Question: I got an issue that my ToggleSwitch is white like this picture below shows:

I want to style the white part to be black. How do I do that?
I've changed the default style but no option seems to change it?
Here is my style for it:
'''
<Style x:Key="ToggleSwitchStyle" TargetType="toolkit:ToggleSwitch">
<Setter Property="Background" Value="{StaticResource PhoneBackgroundBrush}"/>
<Setter Property="FontFamily" Value="{StaticResource PhoneFontFamilyLight}"/>
<Setter Property="FontSize" Value="{StaticResource PhoneFontSizeLarge}"/>
<Setter Property="Foreground" Value="{StaticResource PhoneForegroundBrush}"/>
<Setter Property="IsTabStop" Value="False"/>
<Setter Property="HorizontalContentAlignment" Value="Left"/>
<Setter Property="SwitchForeground" Value="{StaticResource PhoneAccentBrush}"/>
<Setter Property="VerticalContentAlignment" Value="Top"/>
<Setter Property="Template">
<Setter.Value>
<ControlTemplate TargetType="toolkit:ToggleSwitch">
<Border BorderBrush="{TemplateBinding BorderBrush}" BorderThickness="{TemplateBinding BorderThickness}" CacheMode="BitmapCache" Padding="{TemplateBinding Padding}">
<VisualStateManager.VisualStateGroups>
<VisualStateGroup x:Name="CommonStates">
<VisualState x:Name="Normal"/>
<VisualState x:Name="Disabled">
<Storyboard>
<DoubleAnimation Duration="0" To="0.3" Storyboard.TargetProperty="Opacity" Storyboard.TargetName="Header"/>
<DoubleAnimation Duration="0" To="0.3" Storyboard.TargetProperty="Opacity" Storyboard.TargetName="Content"/>
</Storyboard>
</VisualState>
</VisualStateGroup>
</VisualStateManager.VisualStateGroups>
<Grid Margin="12,5,12,42">
<Grid.ColumnDefinitions>
<ColumnDefinition Width="*"/>
<ColumnDefinition Width="Auto"/>
</Grid.ColumnDefinitions>
<Grid.RowDefinitions>
<RowDefinition Height="Auto"/>
<RowDefinition Height="Auto"/>
</Grid.RowDefinitions>
<ContentControl x:Name="Header" ContentTemplate="{TemplateBinding HeaderTemplate}" Content="{TemplateBinding Header}" Foreground="#467CCD" FontSize="{StaticResource PhoneFontSizeNormal}" FontFamily="{StaticResource PhoneFontFamilyNormal}" HorizontalAlignment="Left" IsTabStop="False" Margin="-1,0,0,0" Opacity="{TemplateBinding Opacity}" VerticalAlignment="Bottom"/>
<ContentControl x:Name="Content" ContentTemplate="{TemplateBinding ContentTemplate}" Content="{TemplateBinding Content}" HorizontalAlignment="{TemplateBinding HorizontalContentAlignment}" IsTabStop="False" Margin="-1,1,0,-7" Opacity="{TemplateBinding Opacity}" Grid.Row="1" VerticalAlignment="{TemplateBinding VerticalContentAlignment}"/>
<toolkitPrimitives:ToggleSwitchButton x:Name="Switch" Background="#467CCD" Grid.Column="1" Margin="-22,-29,-24,-28" Opacity="{TemplateBinding Opacity}" Grid.RowSpan="2" SwitchForeground="Black" VerticalAlignment="Bottom"/>
</Grid>
</Border>
</ControlTemplate>
</Setter.Value>
</Setter>
</Style>
'''
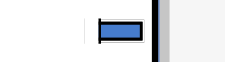
Answer: You need to define the following Style
'''
<Style x:Key="ToggleSwitchButtonStyle1" TargetType="toolkitPrimitives:ToggleSwitchButton">
<Setter Property="Background" Value="{StaticResource PhoneBackgroundBrush}"/>
<Setter Property="IsTabStop" Value="False"/>
<Setter Property="SwitchForeground" Value="{StaticResource PhoneAccentBrush}"/>
<Setter Property="Template">
<Setter.Value>
<ControlTemplate TargetType="toolkitPrimitives:ToggleSwitchButton">
<Border x:Name="Root" BorderBrush="{TemplateBinding BorderBrush}" BorderThickness="{TemplateBinding BorderThickness}" CacheMode="BitmapCache" Opacity="{TemplateBinding Opacity}" Padding="{TemplateBinding Padding}">
<VisualStateManager.VisualStateGroups>
<VisualStateGroup x:Name="CommonStates">
<VisualState x:Name="Normal"/>
<VisualState x:Name="Disabled">
<Storyboard>
<ColorAnimation Duration="0" To="{StaticResource PhoneForegroundColor}" Storyboard.TargetProperty="(Grid.Background).(SolidColorBrush.Color)" Storyboard.TargetName="SwitchBottom"/>
<ColorAnimation Duration="0" To="{StaticResource PhoneForegroundColor}" Storyboard.TargetProperty="(Border.Background).(SolidColorBrush.Color)" Storyboard.TargetName="ThumbCenter"/>
<DoubleAnimation Duration="0" To="0.3" Storyboard.TargetProperty="Opacity" Storyboard.TargetName="Root"/>
</Storyboard>
</VisualState>
</VisualStateGroup>
<VisualStateGroup x:Name="CheckStates">
<VisualStateGroup.Transitions>
<VisualTransition GeneratedDuration="0:0:0.05" To="Unchecked"/>
<VisualTransition GeneratedDuration="0:0:0.05" To="Checked"/>
</VisualStateGroup.Transitions>
<VisualState x:Name="Checked">
<Storyboard>
<DoubleAnimation Duration="0" To="69" Storyboard.TargetProperty="(TranslateTransform.X)" Storyboard.TargetName="BackgroundTranslation">
<DoubleAnimation.EasingFunction>
<ExponentialEase EasingMode="EaseOut" Exponent="15"/>
</DoubleAnimation.EasingFunction>
</DoubleAnimation>
<DoubleAnimation Duration="0" To="69" Storyboard.TargetProperty="(TranslateTransform.X)" Storyboard.TargetName="ThumbTranslation">
<DoubleAnimation.EasingFunction>
<ExponentialEase EasingMode="EaseOut" Exponent="15"/>
</DoubleAnimation.EasingFunction>
</DoubleAnimation>
</Storyboard>
</VisualState>
<VisualState x:Name="Dragging"/>
<VisualState x:Name="Unchecked">
<Storyboard>
<DoubleAnimation Duration="0" To="0" Storyboard.TargetProperty="(TranslateTransform.X)" Storyboard.TargetName="BackgroundTranslation"/>
<DoubleAnimation Duration="0" To="0" Storyboard.TargetProperty="(TranslateTransform.X)" Storyboard.TargetName="ThumbTranslation"/>
</Storyboard>
</VisualState>
</VisualStateGroup>
</VisualStateManager.VisualStateGroups>
<Grid x:Name="SwitchRoot" Background="Transparent" Height="95" Width="136">
<Grid x:Name="SwitchTrack" Width="89">
<Grid x:Name="SwitchBottom" Background="{TemplateBinding SwitchForeground}" Height="34">
<Rectangle x:Name="SwitchBackground" Fill="{TemplateBinding Background}" HorizontalAlignment="Center" Height="20" VerticalAlignment="Center" Width="77">
<Rectangle.RenderTransform>
<TranslateTransform x:Name="BackgroundTranslation"/>
</Rectangle.RenderTransform>
</Rectangle>
<Border BorderBrush="{StaticResource PhoneForegroundBrush}" BorderThickness="3">
<Border BorderBrush="{StaticResource PhoneBackgroundBrush}" BorderThickness="4"/>
</Border>
</Grid>
<Border x:Name="SwitchThumb" BorderBrush="{StaticResource PhoneBackgroundBrush}" BorderThickness="4,0" HorizontalAlignment="Left" Height="38" Margin="-4,0" Width="28">
<Border.RenderTransform>
<TranslateTransform x:Name="ThumbTranslation"/>
</Border.RenderTransform>
<Border x:Name="ThumbCenter" BorderBrush="{StaticResource PhoneForegroundBrush}" BorderThickness="2" Background="Black"/>
</Border>
</Grid>
</Grid>
</Border>
</ControlTemplate>
</Setter.Value>
</Setter>
</Style>
'''
And link it to the ToggleSwitch primitive in the style you attached in your post:
'''
....
<toolkitPrimitives:ToggleSwitchButton x:Name="Switch" Background="#467CCD" Grid.Column="1" Margin="-22,-29,-24,-28" Opacity="{TemplateBinding Opacity}" Grid.RowSpan="2" SwitchForeground="Black" VerticalAlignment="Bottom" Style="{StaticResource ToggleSwitchButtonStyle1}"/>
....
'''
I edited the ThumbCenter Background property. You can play with other colors if you wish!